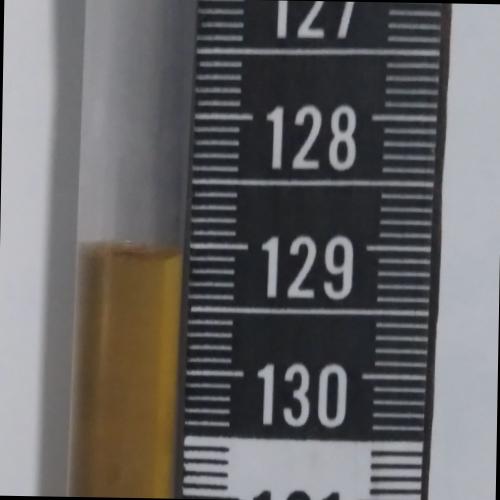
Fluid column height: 129.1 cm